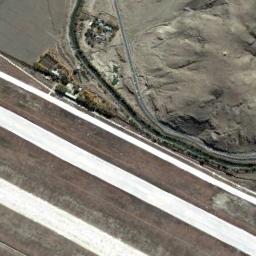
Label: runway